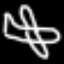
Label: airplane